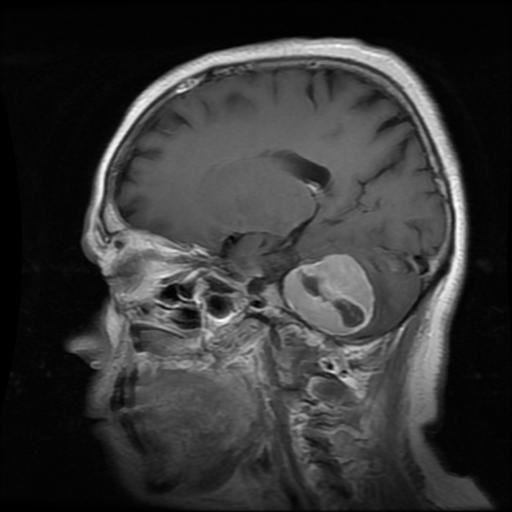
Label: meningioma